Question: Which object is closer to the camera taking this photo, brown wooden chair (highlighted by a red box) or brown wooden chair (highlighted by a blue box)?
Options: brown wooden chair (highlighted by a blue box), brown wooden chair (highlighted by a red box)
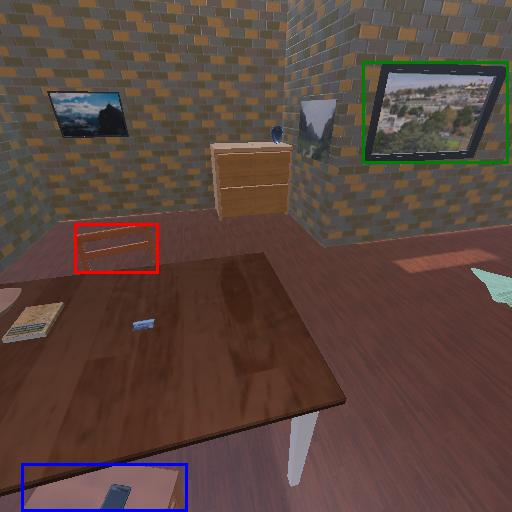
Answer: brown wooden chair (highlighted by a blue box)